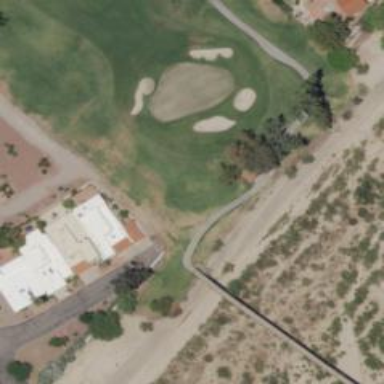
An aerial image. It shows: Path designated for golf carts.